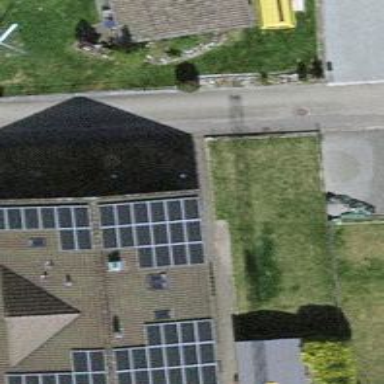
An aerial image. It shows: Solar photovoltaic panel generator.